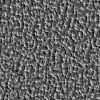
Atmospheric dust classification: not_dusty